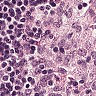
Metastatic tissue present: no